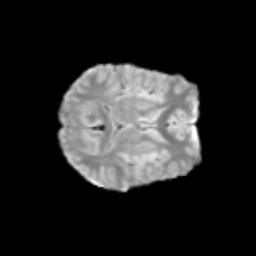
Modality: T2w
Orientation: axial
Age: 12
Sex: female
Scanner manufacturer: siemens
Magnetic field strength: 3 T
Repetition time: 3.8 s
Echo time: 0.07 s